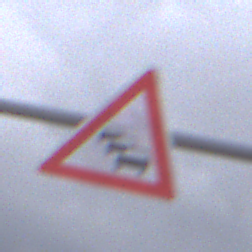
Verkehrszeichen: Stau
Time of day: MorningAfternoon
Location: Outdoor (Suburban)
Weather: PartlyCloudy
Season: NotSpecified
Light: Natural